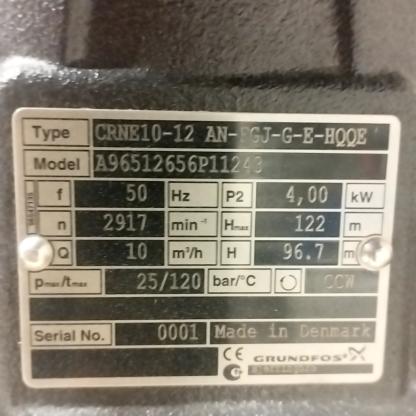
Klasa: tabliczka-znamionowa